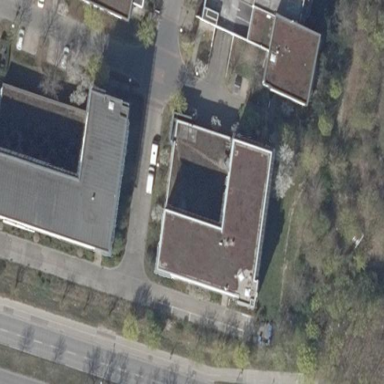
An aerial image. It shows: Office building.